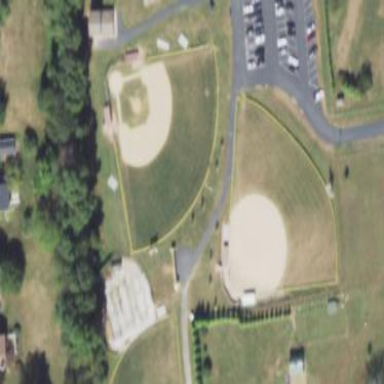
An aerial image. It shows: Baseball pitch for leisure and sports activities.